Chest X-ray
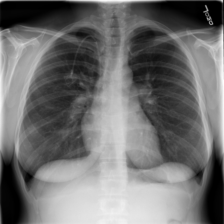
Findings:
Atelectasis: negative
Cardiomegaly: negative
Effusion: negative
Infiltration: positive
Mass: negative
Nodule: negative
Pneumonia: negative
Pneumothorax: negative
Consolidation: negative
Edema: negative
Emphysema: negative
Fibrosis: negative
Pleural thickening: negative
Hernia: negative